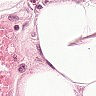
Metastatic tissue present: no